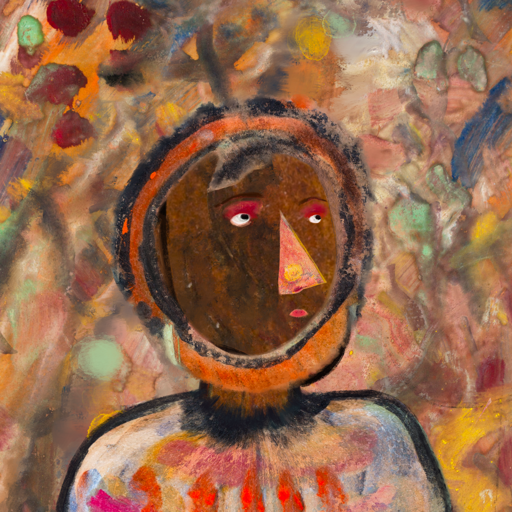
Background: Mother_And_Son_Mother, Head And Neck Side: Mosgoul, Face Side: Irani, Bust: Childish, Hair Side: Childish, Head Accessory: Blank, Second Necklace: Blank, Necklace: Blank, Baby: Blank